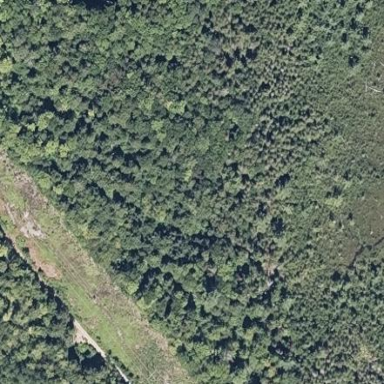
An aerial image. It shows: Forest with mixed leaf types and cycles.